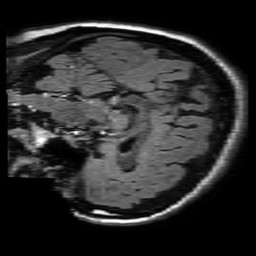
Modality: FLAIR
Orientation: sagittal
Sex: female
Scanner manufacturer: philips
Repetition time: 11 s
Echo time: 0.125 s